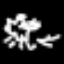
Label: angel